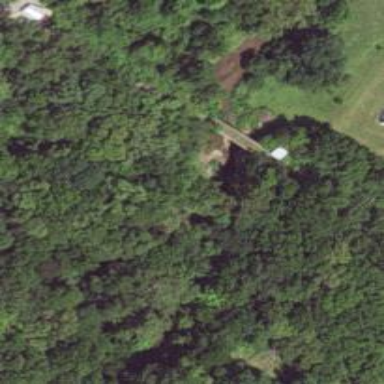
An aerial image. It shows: Disused railway bridge.